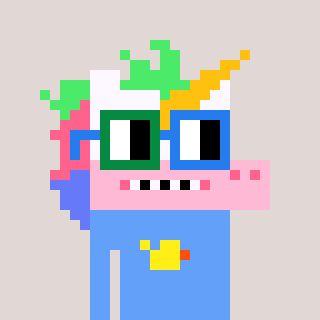
a pixel art character with square green and blue glasses, a unicorn-shaped head and a blue-colored body on a warm background